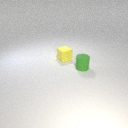
small yellow rubber cube behind small green rubber cylinder